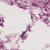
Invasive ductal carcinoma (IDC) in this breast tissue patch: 0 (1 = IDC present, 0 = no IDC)